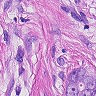
Metastatic tissue present: yes